Question: I'm writing a panel control that allows the user to mimimize the panel and to hide the components on this panel.
A single THidePanel seems to work as expected, but not when I put two of them on a form separated by a splitter. The first panel is aligned ; the second panel :

When the second panel's button is clicked, it does not react to minimize or maximize. Here is all of my code. Why doesn't it work?
'''
const
BoarderSize = 20;
type
TButtonPosition = (topleft, topright, buttomleft, buttomright);
///
/// a panel with a smaller panel inside and a button on the side
///
THidePanel = class(TPanel)
private
{ Private-Deklarationen }
///
/// a smaller working panel
WorkingPanel: TPanel;
FLargeHight: Integer;
FLargeWidth: Integer;
FActivateButton: TButton;
FExpandState: Boolean;
FButtonPosition: TButtonPosition;
FOnActivateBtnClick: TNotifyEvent;
procedure SetButtonPosition(const Value: TButtonPosition);
protected
{ Protected-Deklarationen }
public
{ Public-Deklarationen }
constructor create(aOwner: TComponent); override;
procedure WMSize(var Msg: TWMSize); message WM_SIZE;
procedure HideComponents;
procedure H_ActivateButtonClick(Sender: TObject);
procedure SetState(astate: Boolean);
procedure free;
destructor destroy; override;
published
{ Published-Deklarationen }
property OnActivateButtonClick: TNotifyEvent read FOnActivateBtnClick
write FOnActivateBtnClick;
property ButtonPosition: TButtonPosition read FButtonPosition
write SetButtonPosition;
end;
procedure Register;
implementation
procedure Register;
begin
RegisterComponents('Samples', [THidePanel]);
end;
{ THidePanel }
constructor THidePanel.create(aOwner: TComponent);
begin
inherited;
WorkingPanel := TPanel.create(self);
WorkingPanel.Caption := 'V01';
FActivateButton := TButton.create(self);
FActivateButton.Parent := self;
FActivateButton.Caption := '<';
FActivateButton.OnClick := H_ActivateButtonClick;
FActivateButton.Width := BoarderSize;
FActivateButton.Height := BoarderSize;
WorkingPanel.Caption := '';
FLargeWidth := self.Width;
SetButtonPosition(topright);
end;
destructor THidePanel.destroy;
begin
inherited;
end;
procedure THidePanel.free;
begin
inherited;
WorkingPanel.free;
FActivateButton.free;
end;
procedure THidePanel.HideComponents;
var
i: Integer;
begin
for i := 0 to WorkingPanel.ControlCount - 1 do
WorkingPanel.Controls[i].Visible := False;
end;
procedure THidePanel.WMSize(var Msg: TWMSize);
begin
/// set inner panel size
WorkingPanel.Top := self.Top + BoarderSize;
WorkingPanel.Left := self.Left + BoarderSize;
WorkingPanel.Width := self.Width - 2 * BoarderSize;
WorkingPanel.Height := self.Height - 2 * BoarderSize;
/// move button
SetButtonPosition(FButtonPosition);
end;
procedure THidePanel.H_ActivateButtonClick(Sender: TObject);
begin
/// button is clicked!
///
FExpandState := not FExpandState;
SetState( FExpandState );
///
if (Assigned(FOnActivateBtnClick)) then
FOnActivateBtnClick(self);
end;
procedure THidePanel.SetButtonPosition(const Value: TButtonPosition);
begin
FButtonPosition := Value;
case FButtonPosition of
topleft:
begin
FActivateButton.Left := 0;
FActivateButton.Top := 0;
end;
topright:
begin
FActivateButton.Left := self.Width - BoarderSize;
FActivateButton.Top := 0;
end;
buttomleft:
begin
FActivateButton.Left := 0;
FActivateButton.Top := self.ClientWidth - BoarderSize;
end;
buttomright:
begin
FActivateButton.Top := self.ClientWidth - BoarderSize;
FActivateButton.Left := self.Width - BoarderSize;
end;
else
/// never go here
end;
end;
procedure THidePanel.SetState(astate: Boolean);
begin
if astate then
begin
/// ...
FActivateButton.Caption := '>';
self.Width := BoarderSize;
end
else
begin
/// ...
FActivateButton.Caption := '<';
self.Width := FLargeWidth;
end;
end;
'''
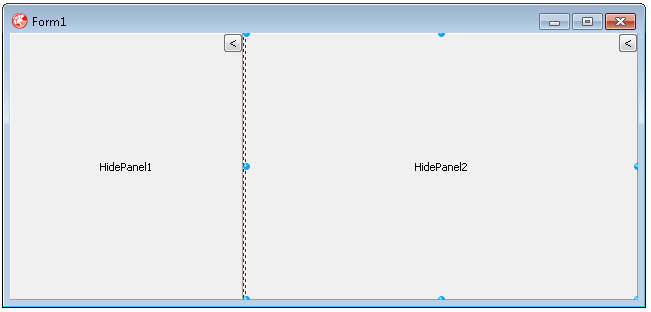
Answer: When Control's Anchors set to , you can not change the size . Set second panel align to or . if you want fill form with this control, set of form 'True' or manually set max size of your control on resize it .